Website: lowes
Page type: billing-address
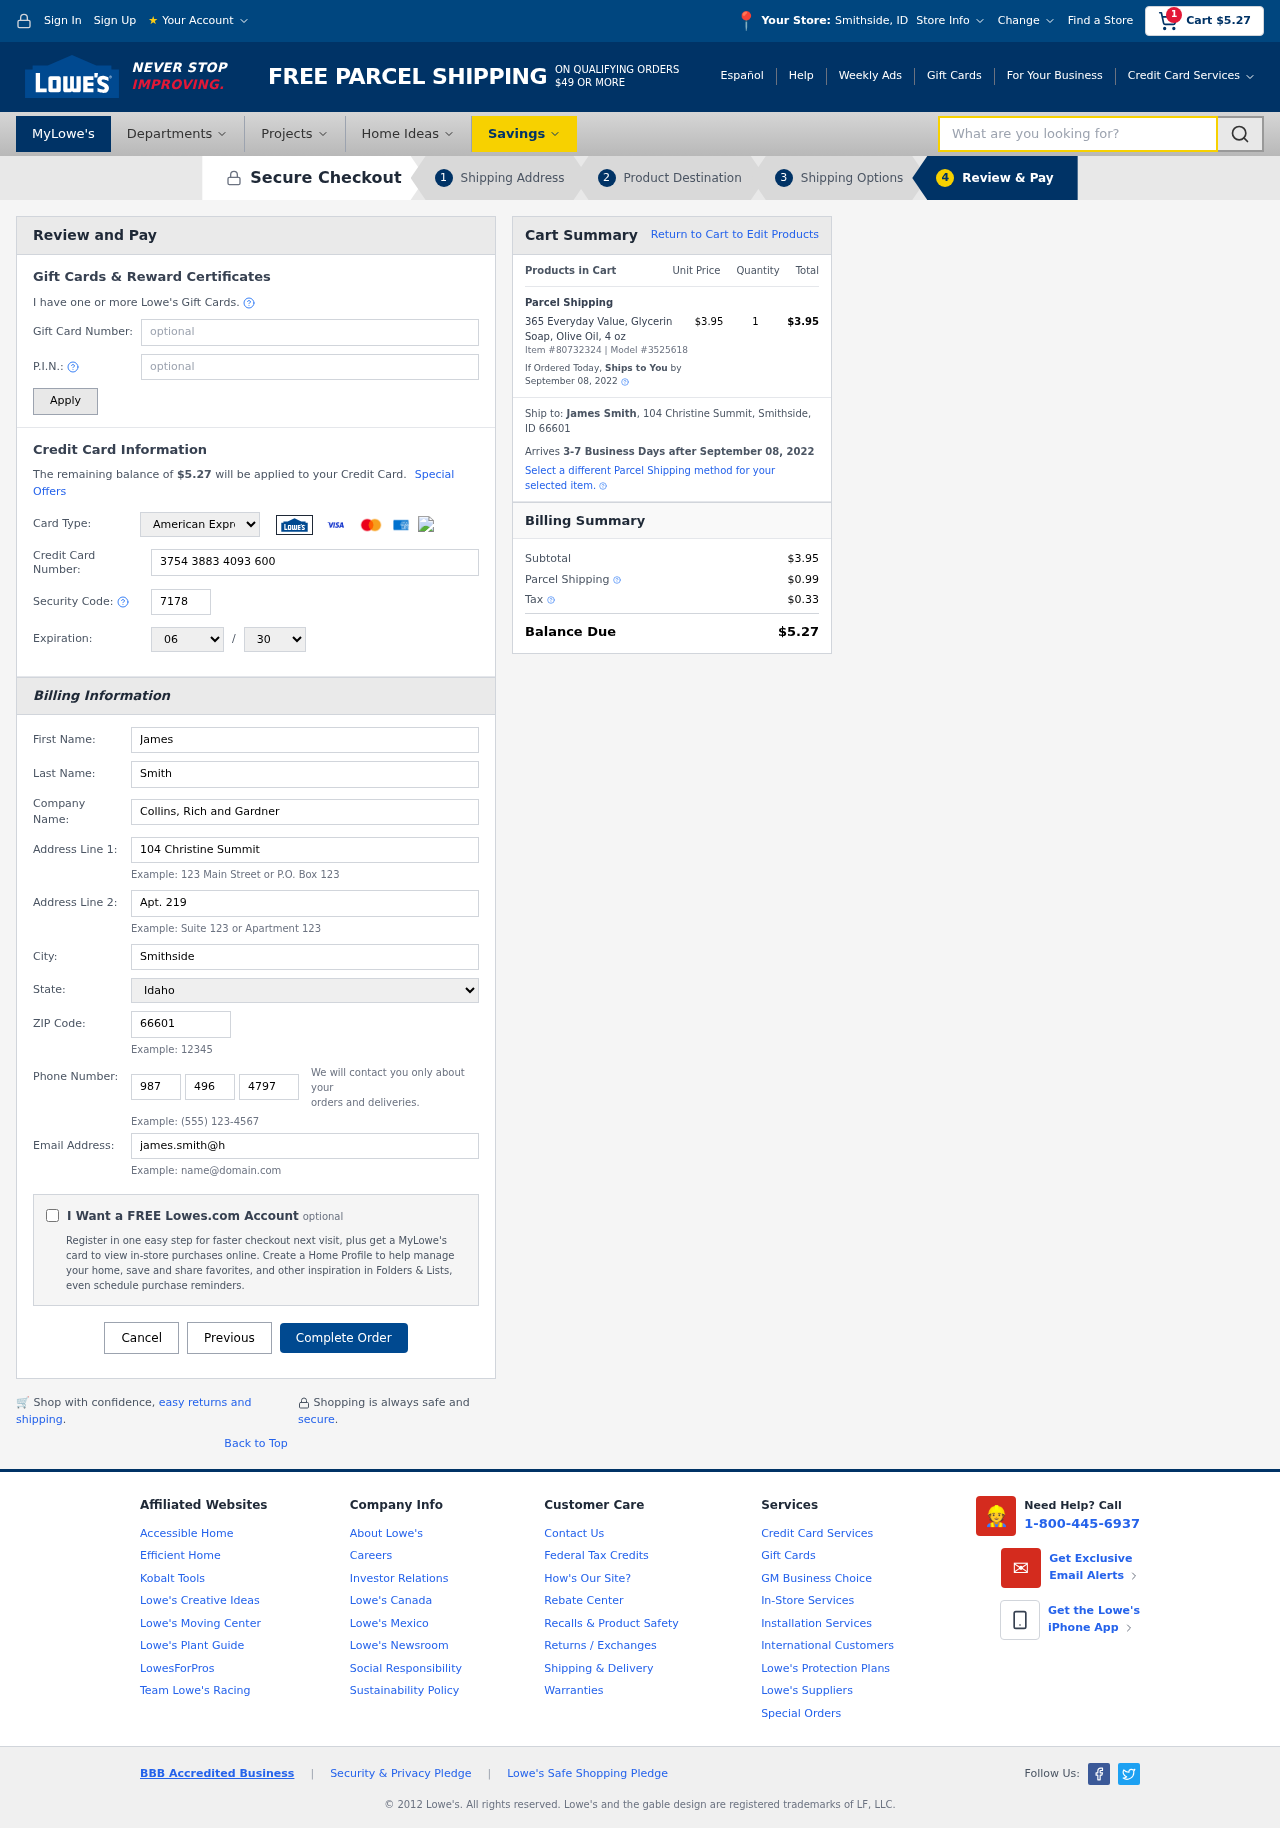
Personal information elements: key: PII_CARD_CVV
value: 7178
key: PII_CARD_EXPIRY_MONTH
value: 06
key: PII_CARD_EXPIRY_YEAR
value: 30
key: PII_CARD_NUMBER
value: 3754 3883 4093 600
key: PII_CARD_TYPE
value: American Express
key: PII_CITY
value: Smithside
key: PII_CITY_STATE
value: Smithside, ID
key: PII_COMPANY
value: Collins, Rich and Gardner
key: PII_EMAIL
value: james.smith@hotmail.com
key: PII_FIRSTNAME
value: James
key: PII_FULLNAME
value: James Smith
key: PII_LASTNAME
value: Smith
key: PII_PHONE_AREA
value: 987
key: PII_PHONE_PREFIX
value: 496
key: PII_PHONE_SUFFIX
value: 4797
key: PII_POSTCODE
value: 66601
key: PII_STATE
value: Idaho
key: PII_STREET
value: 104 Christine Summit
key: PII_STREET2
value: Apt. 219
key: PII_CITY_STATE_ZIP
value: Smithside, ID 66601
Product elements: key: PRODUCT1_NAME
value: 365 Everyday Value, Glycerin Soap, Olive Oil, 4 oz
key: PRODUCT1_PRICE
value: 3.95
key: PRODUCT1_QUANTITY
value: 1
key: PRODUCT_ITEM_NUMBER
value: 80732324
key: PRODUCT_MODEL_NUMBER
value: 3525618
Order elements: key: ORDER_SUBTOTAL
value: $5.27
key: ORDER_TOTAL
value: $5.27
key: ORDER_SHIPPING_DATE
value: September 08, 2022
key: ORDER_SUBTOTAL
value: $3.95
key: ORDER_DELIVERY_DATE
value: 3-7 Business Days after September 08, 2022
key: ORDER_SHIPPING_DATE2
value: September 08, 2022
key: ORDER_SUBTOTAL2
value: $3.95
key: ORDER_SHIPPING_COST
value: $0.99
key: ORDER_TAX
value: $0.33
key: ORDER_TOTAL2
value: $5.27
Search elements: key: HEADER_SEARCH
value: What are you looking for?